Question: I have a problem on my simple css navigation bar.
I wanna move the second hr element to bottom like this:

My html code:
'''
<!DOCTYPE html>
<html>
<meta name="viewport" content="width=device-width; initial-scale=1; maximum-scale=1">
<body bgcolor="#000000">
<title>Terraria Extras</title>
<link rel="stylesheet" type="text/css" href="style.css">
<div id="section">
<div class="logo">
<h2>Terraria</h2>
<h3>extras</h3>
</div>
<div class="navbar">
<hr>
<a href="#" id="menu-icon"></a>
<li><b><a href="#" class="active">Home</a></b></li>
<li><b><a href="download">Download</a></b></li>
<li><b><a href="about">About us</a></b></li>
<li><b><a href="twitter">Twitter</a></b></li>
<hr>
</div>
</div>
</body>
</html>
'''
And css:
'''
li {
list-style-type: none;
margin: 0;
padding: 0;
float: left;
overflow: auto;
}
li a {
display: block;
color: white;
text-align: center;
padding: 14px 16px;
text-decoration: none;
}
.navbar hr {
border-color: #cc9900;
float: none;
}
'''
I'm sorry for my bad english. I hope you understand something what i mean. :)
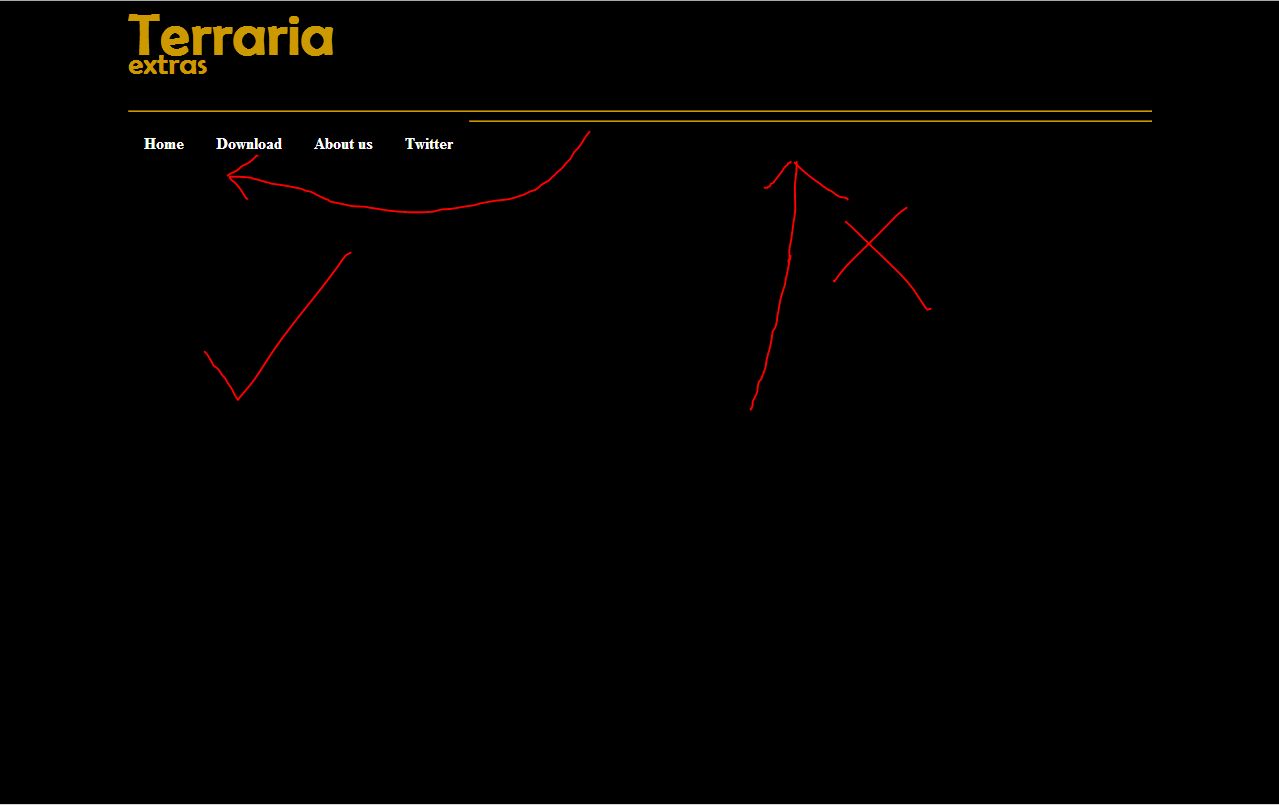
Answer: Add 'clear: left;' on the '.navbar hr' and it works.
When using floats, you always want to 'clear' the floats after that to stop bad things happening to your design. Take a look at <URL>
'''
li {
list-style-type: none;
margin: 0;
padding: 0;
float: left;
overflow: auto;
}
li a {
display: block;
color: white;
text-align: center;
padding: 14px 16px;
text-decoration: none;
}
.navbar hr {
border-color: #cc9900;
float: none;
clear: left;
}
'''
'''
<body bgcolor="#000000">
<title>Terraria Extras</title>
<link rel="stylesheet" type="text/css" href="style.css">
<div id="section">
<div class="logo">
<h2>Terraria</h2>
<h3>extras</h3>
</div>
<div class="navbar">
<hr>
<a href="#" id="menu-icon"></a>
<li><b><a href="#" class="active">Home</a></b></li>
<li><b><a href="download">Download</a></b></li>
<li><b><a href="about">About us</a></b></li>
<li><b><a href="twitter">Twitter</a></b></li>
<hr>
</div>
</div>
</body>
'''